Question: I am following the official <URL> in order to create a simple custom validation that checks if an email address is formatted properly.
In applications lib folder I have creating file with name that contains the following code:
'''
class EmailFormatValidator < ActiveModel::EachValidator
def validate_each(object, attribute, value)
unless value =~ /\A([^@\s]+)@((?:[-a-z0-9]+\.)+[a-z]{2,})\z/i
object.errors[attribute] << (options[:message] || "is not formatted properly")
end
end
end
'''
and in my model I have the following check:
'''
validates :email, presence: true, email_format: true
'''
If I comment the part the views are accessible, otherwise, an error on this row is generated as it is displayed on the screenshot below:

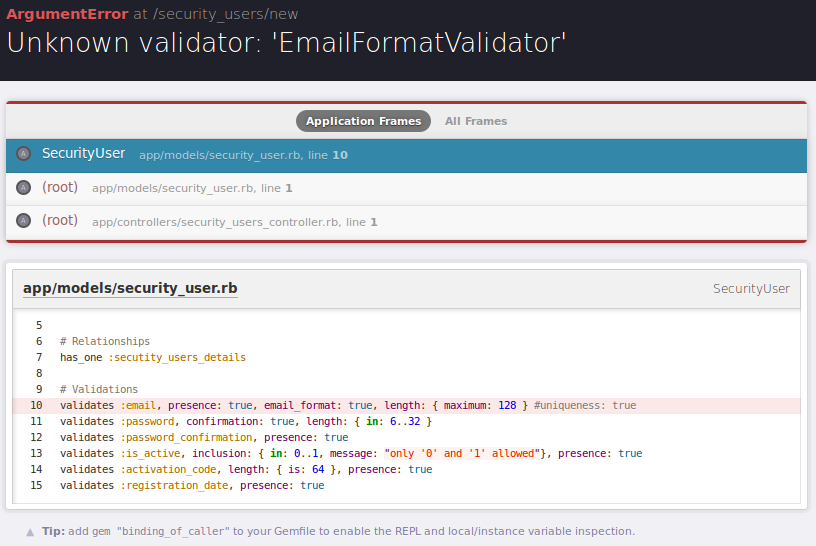
Answer: 'lib' is not automatically added to the 'LOAD_PATH'. To fix the issue, either append the 'lib' folder in 'config.autoload_paths' or add a require at the beginning of the model
'''
require 'lib/email_format_validator'
'''